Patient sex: M
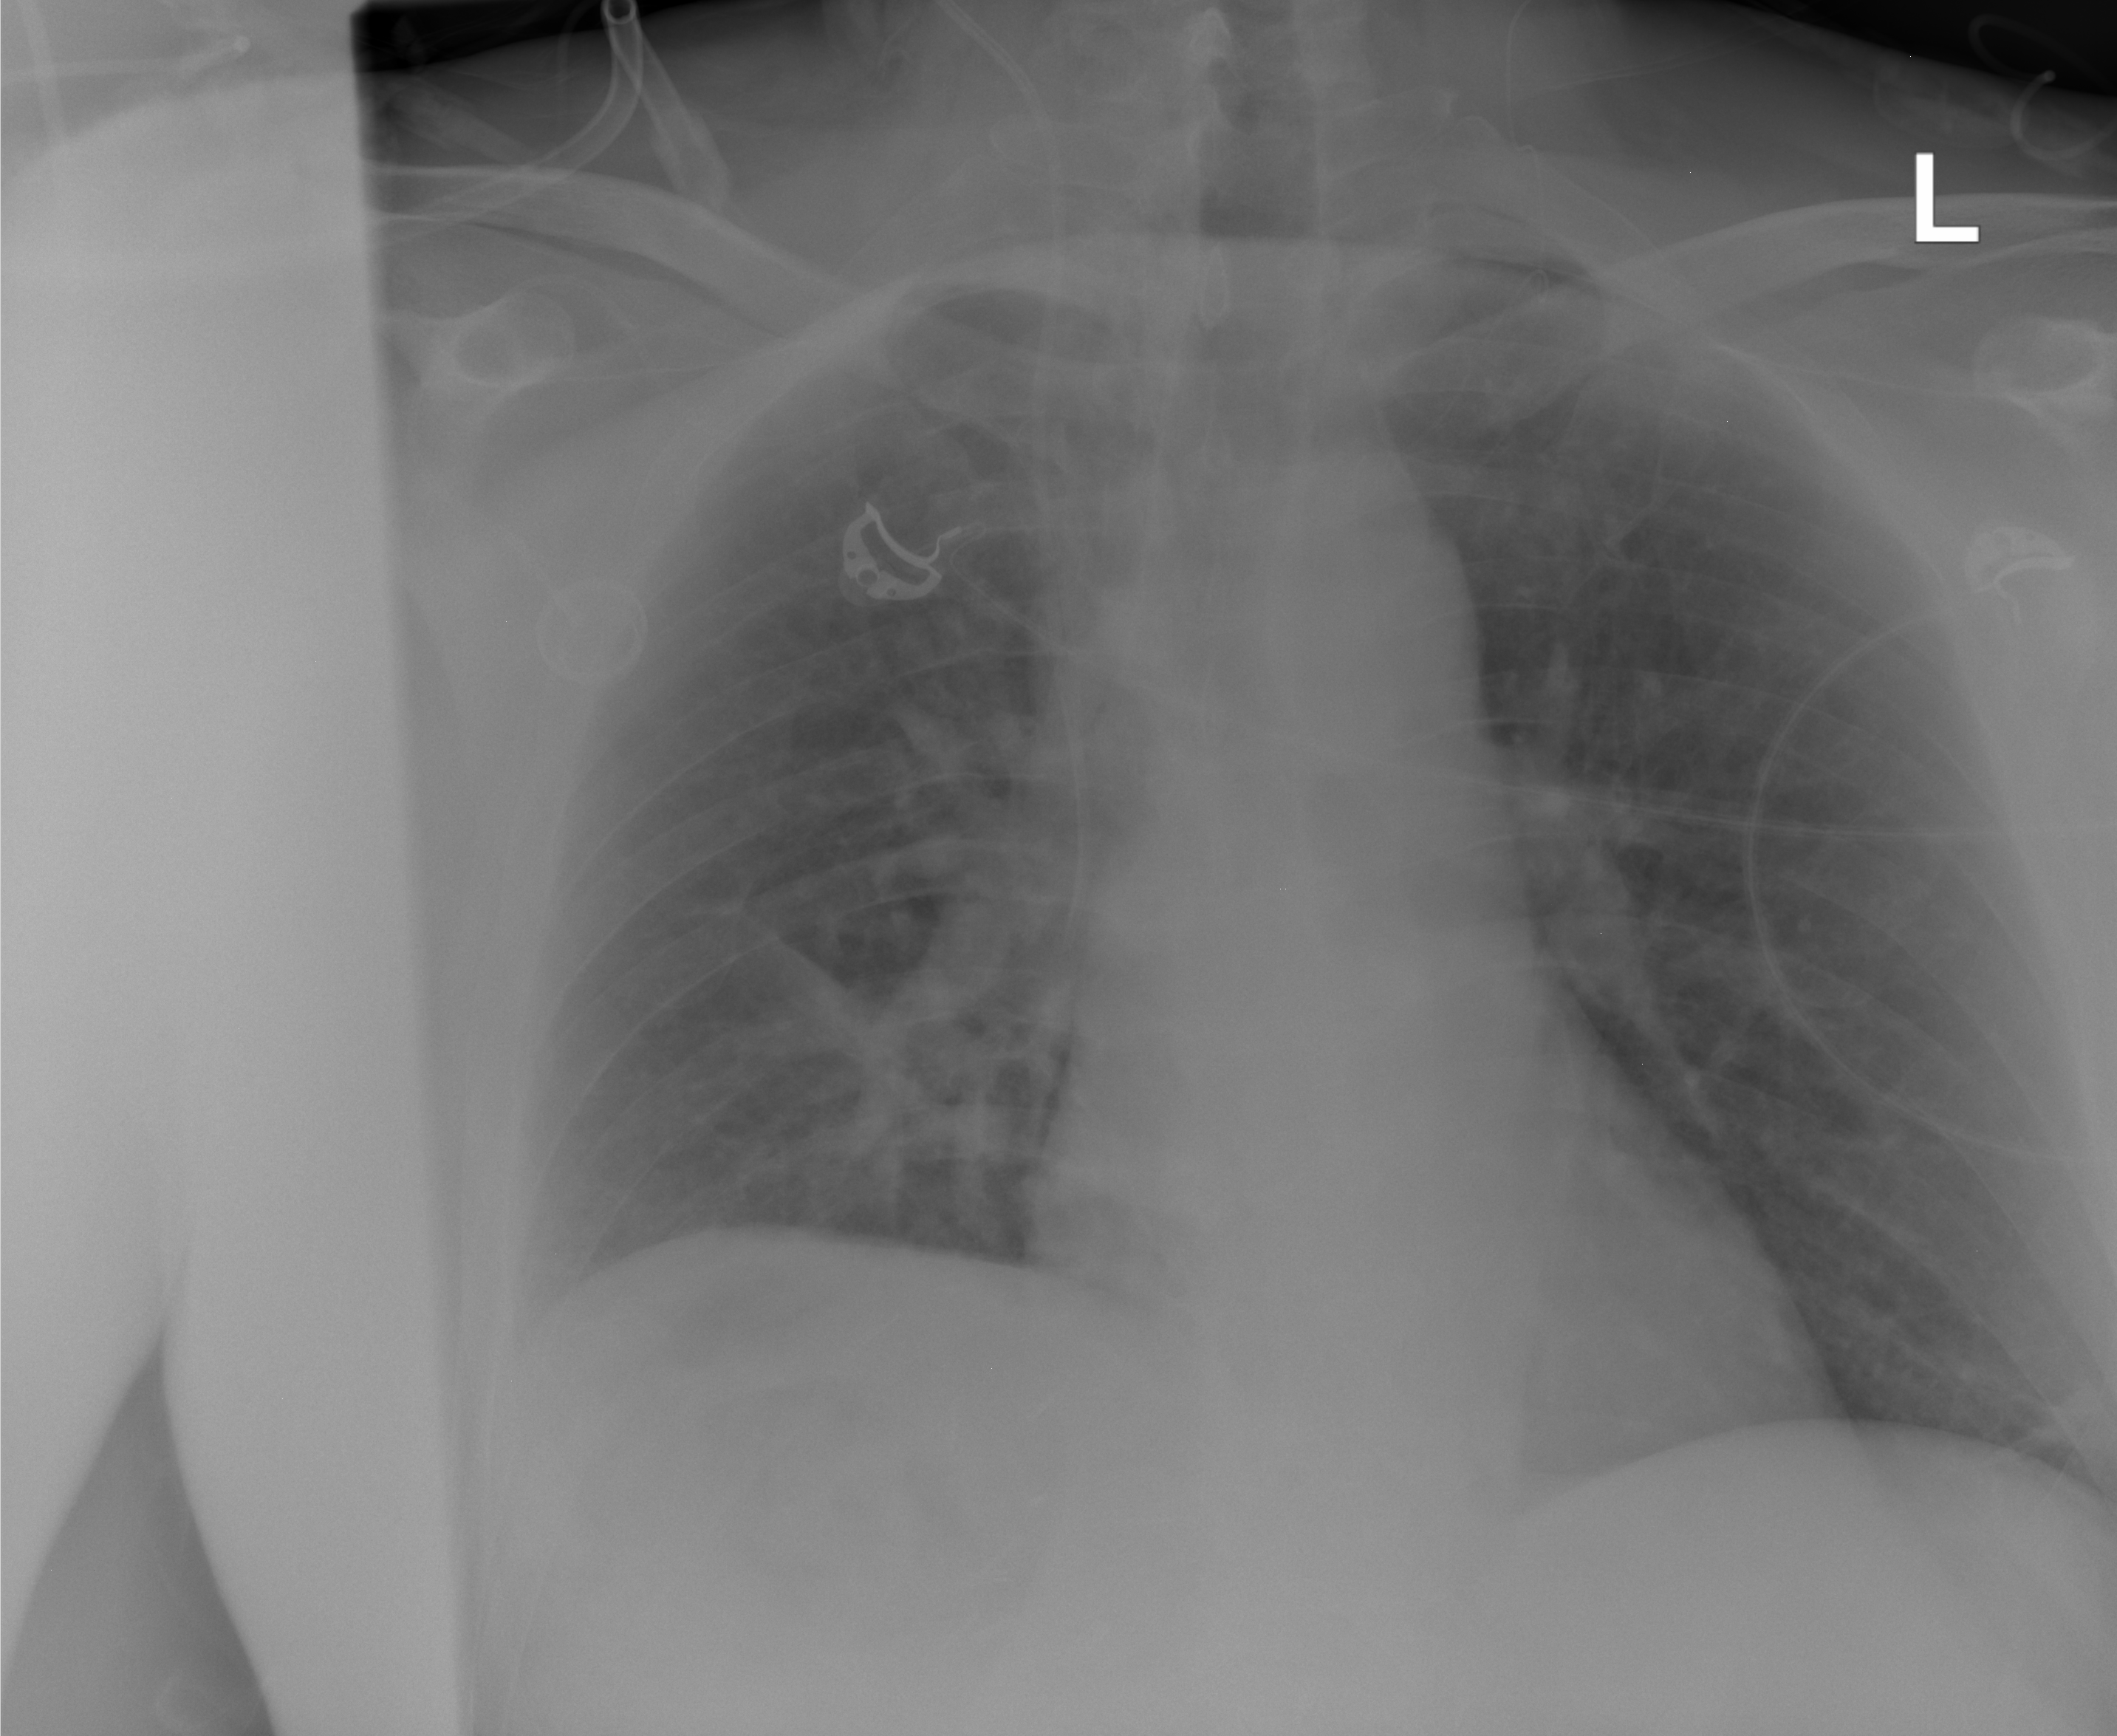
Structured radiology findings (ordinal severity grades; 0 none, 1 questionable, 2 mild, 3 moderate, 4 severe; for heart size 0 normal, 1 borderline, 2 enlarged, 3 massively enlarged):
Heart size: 0
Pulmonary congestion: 0
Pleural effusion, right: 0
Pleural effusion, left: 0
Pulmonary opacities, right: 0
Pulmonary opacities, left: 0
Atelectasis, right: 2
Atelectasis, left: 0